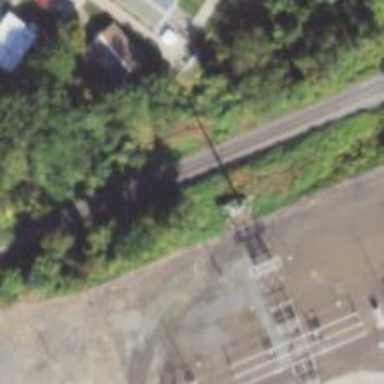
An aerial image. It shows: Power pole.